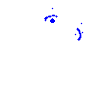
Particle: electron